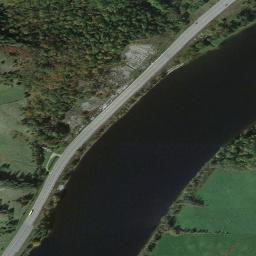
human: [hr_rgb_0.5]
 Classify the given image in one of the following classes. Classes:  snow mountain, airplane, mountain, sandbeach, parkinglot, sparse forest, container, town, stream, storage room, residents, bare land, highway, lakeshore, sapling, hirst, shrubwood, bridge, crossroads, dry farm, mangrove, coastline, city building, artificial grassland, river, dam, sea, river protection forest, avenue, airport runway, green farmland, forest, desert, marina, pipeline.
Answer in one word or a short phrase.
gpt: river